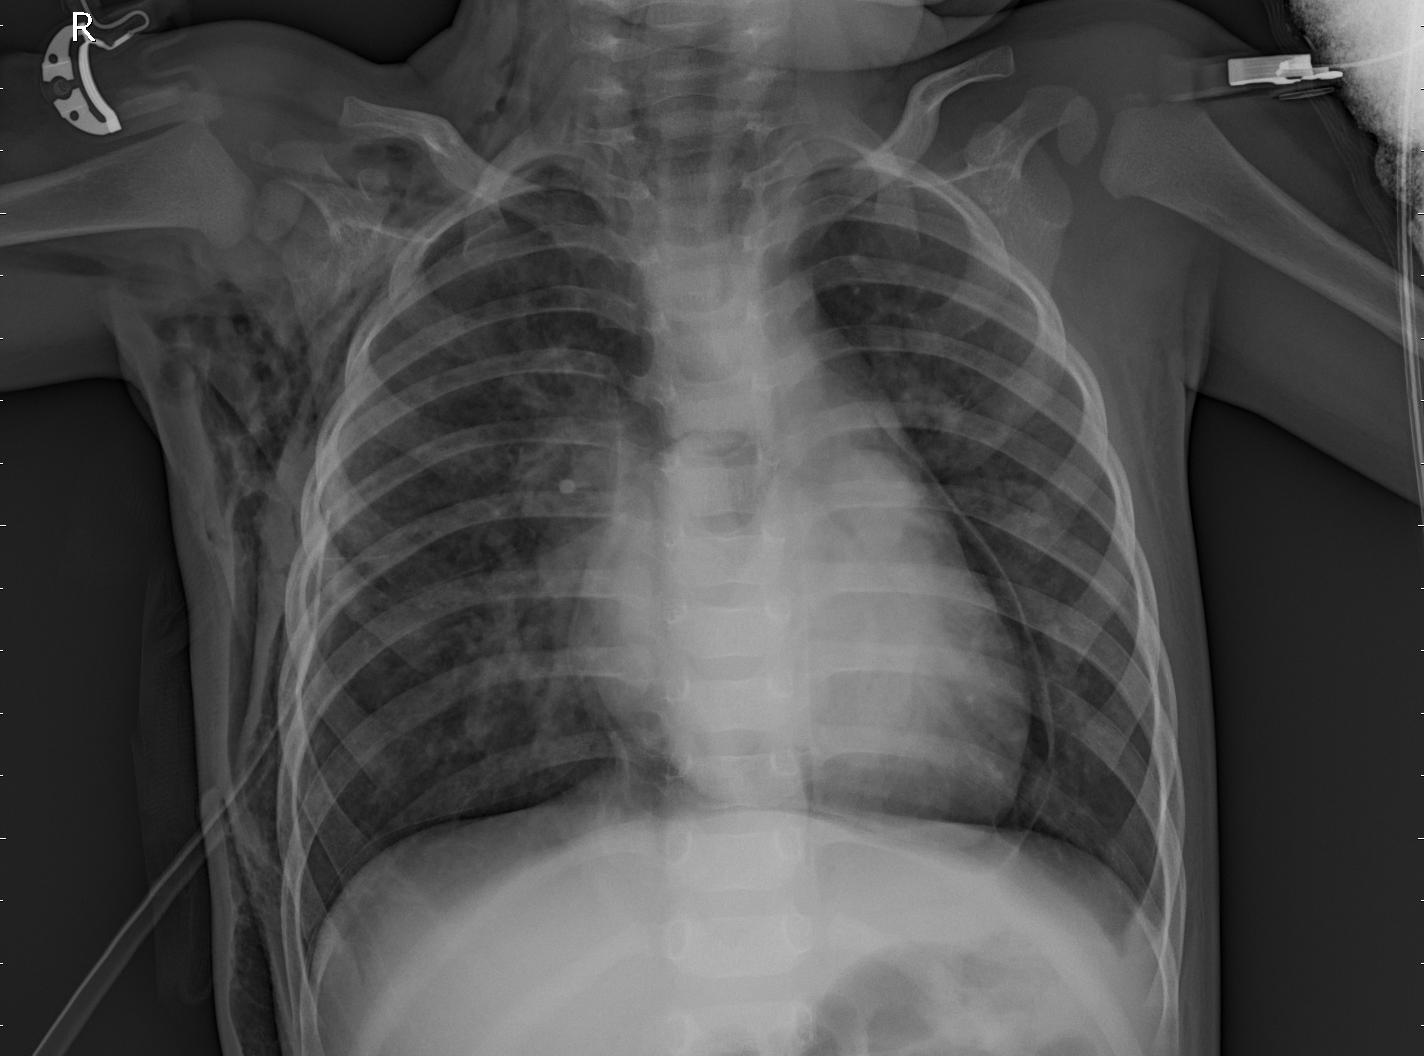
Diagnosis: PNEUMONIA